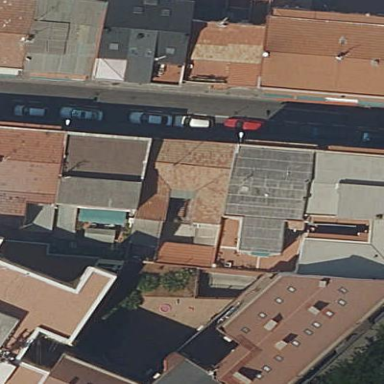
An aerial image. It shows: Image showing building with apartments.